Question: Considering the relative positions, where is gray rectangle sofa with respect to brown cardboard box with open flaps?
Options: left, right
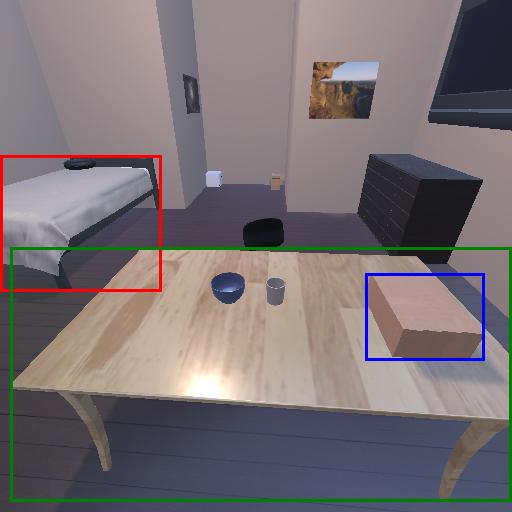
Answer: left